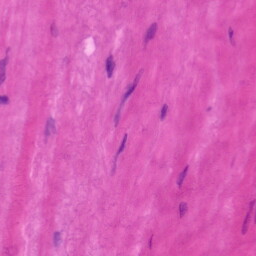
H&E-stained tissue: Tonsil